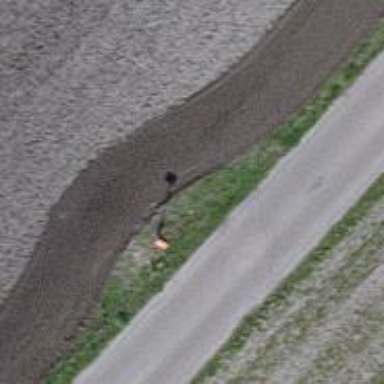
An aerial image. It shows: Pole with roof-covered pipeline marker.